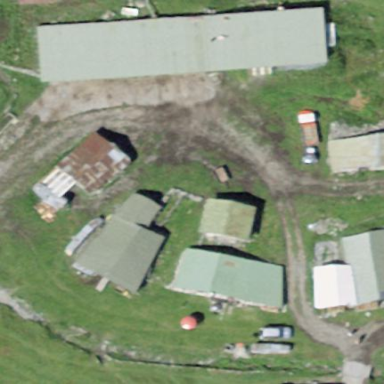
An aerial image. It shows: Farmyard area.